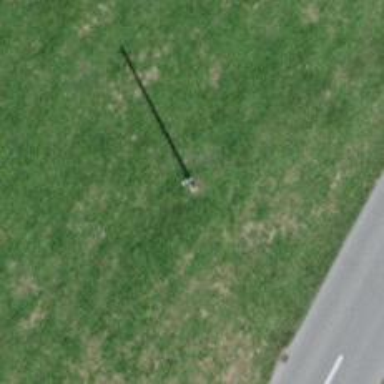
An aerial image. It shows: Minor power line.